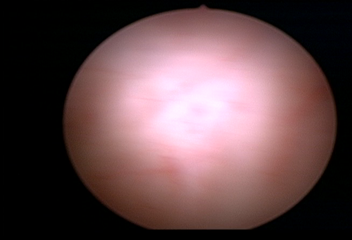
Modality: WLC
Class: Normal mucosa
Bladder cancer association: No